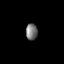
Tissue: prostate
Cell type: T cells
Senescence score: 0.3326
Nuclear area (px): 189
Mean DAPI intensity: 119.746